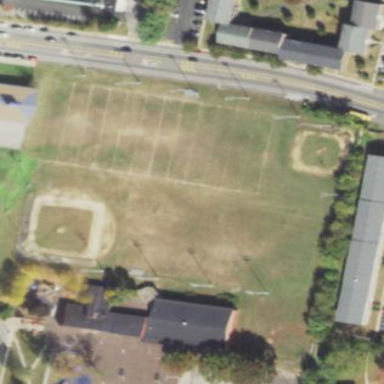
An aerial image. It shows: Baseball pitch for leisure land activities.